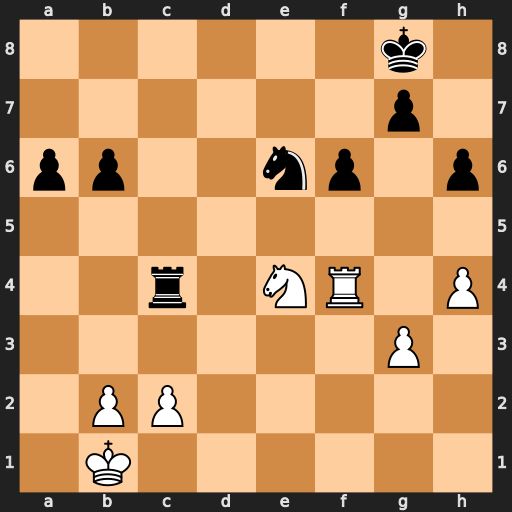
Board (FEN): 6k1/6p1/pp2np1p/8/2r1NR1P/6P1/1PP5/1K6
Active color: w
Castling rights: -
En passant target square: -
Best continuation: Nxf6+ gxf6 Rxc4